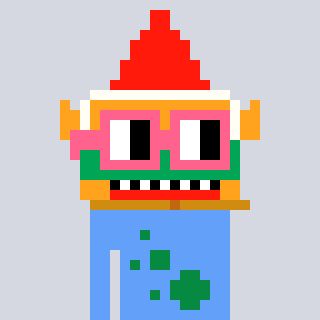
a pixel art character with square pink glasses, a gnome-shaped head and a blue-colored body on a cool background